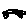
Label: car